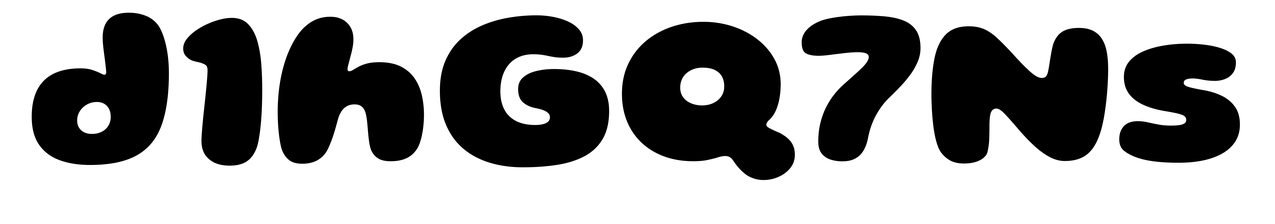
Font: Gluten_ExtraBold